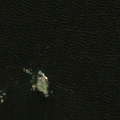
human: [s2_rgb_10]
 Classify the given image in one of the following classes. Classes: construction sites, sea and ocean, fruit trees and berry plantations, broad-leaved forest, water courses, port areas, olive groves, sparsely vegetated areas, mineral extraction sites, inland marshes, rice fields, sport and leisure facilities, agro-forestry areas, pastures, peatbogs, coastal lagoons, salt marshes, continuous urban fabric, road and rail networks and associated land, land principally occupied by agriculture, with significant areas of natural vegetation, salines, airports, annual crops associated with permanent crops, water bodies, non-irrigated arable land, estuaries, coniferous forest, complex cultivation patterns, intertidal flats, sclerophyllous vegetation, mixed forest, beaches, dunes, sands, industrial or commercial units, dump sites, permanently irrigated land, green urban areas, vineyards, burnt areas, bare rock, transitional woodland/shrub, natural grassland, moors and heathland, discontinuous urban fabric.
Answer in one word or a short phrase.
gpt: sea and ocean